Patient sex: M
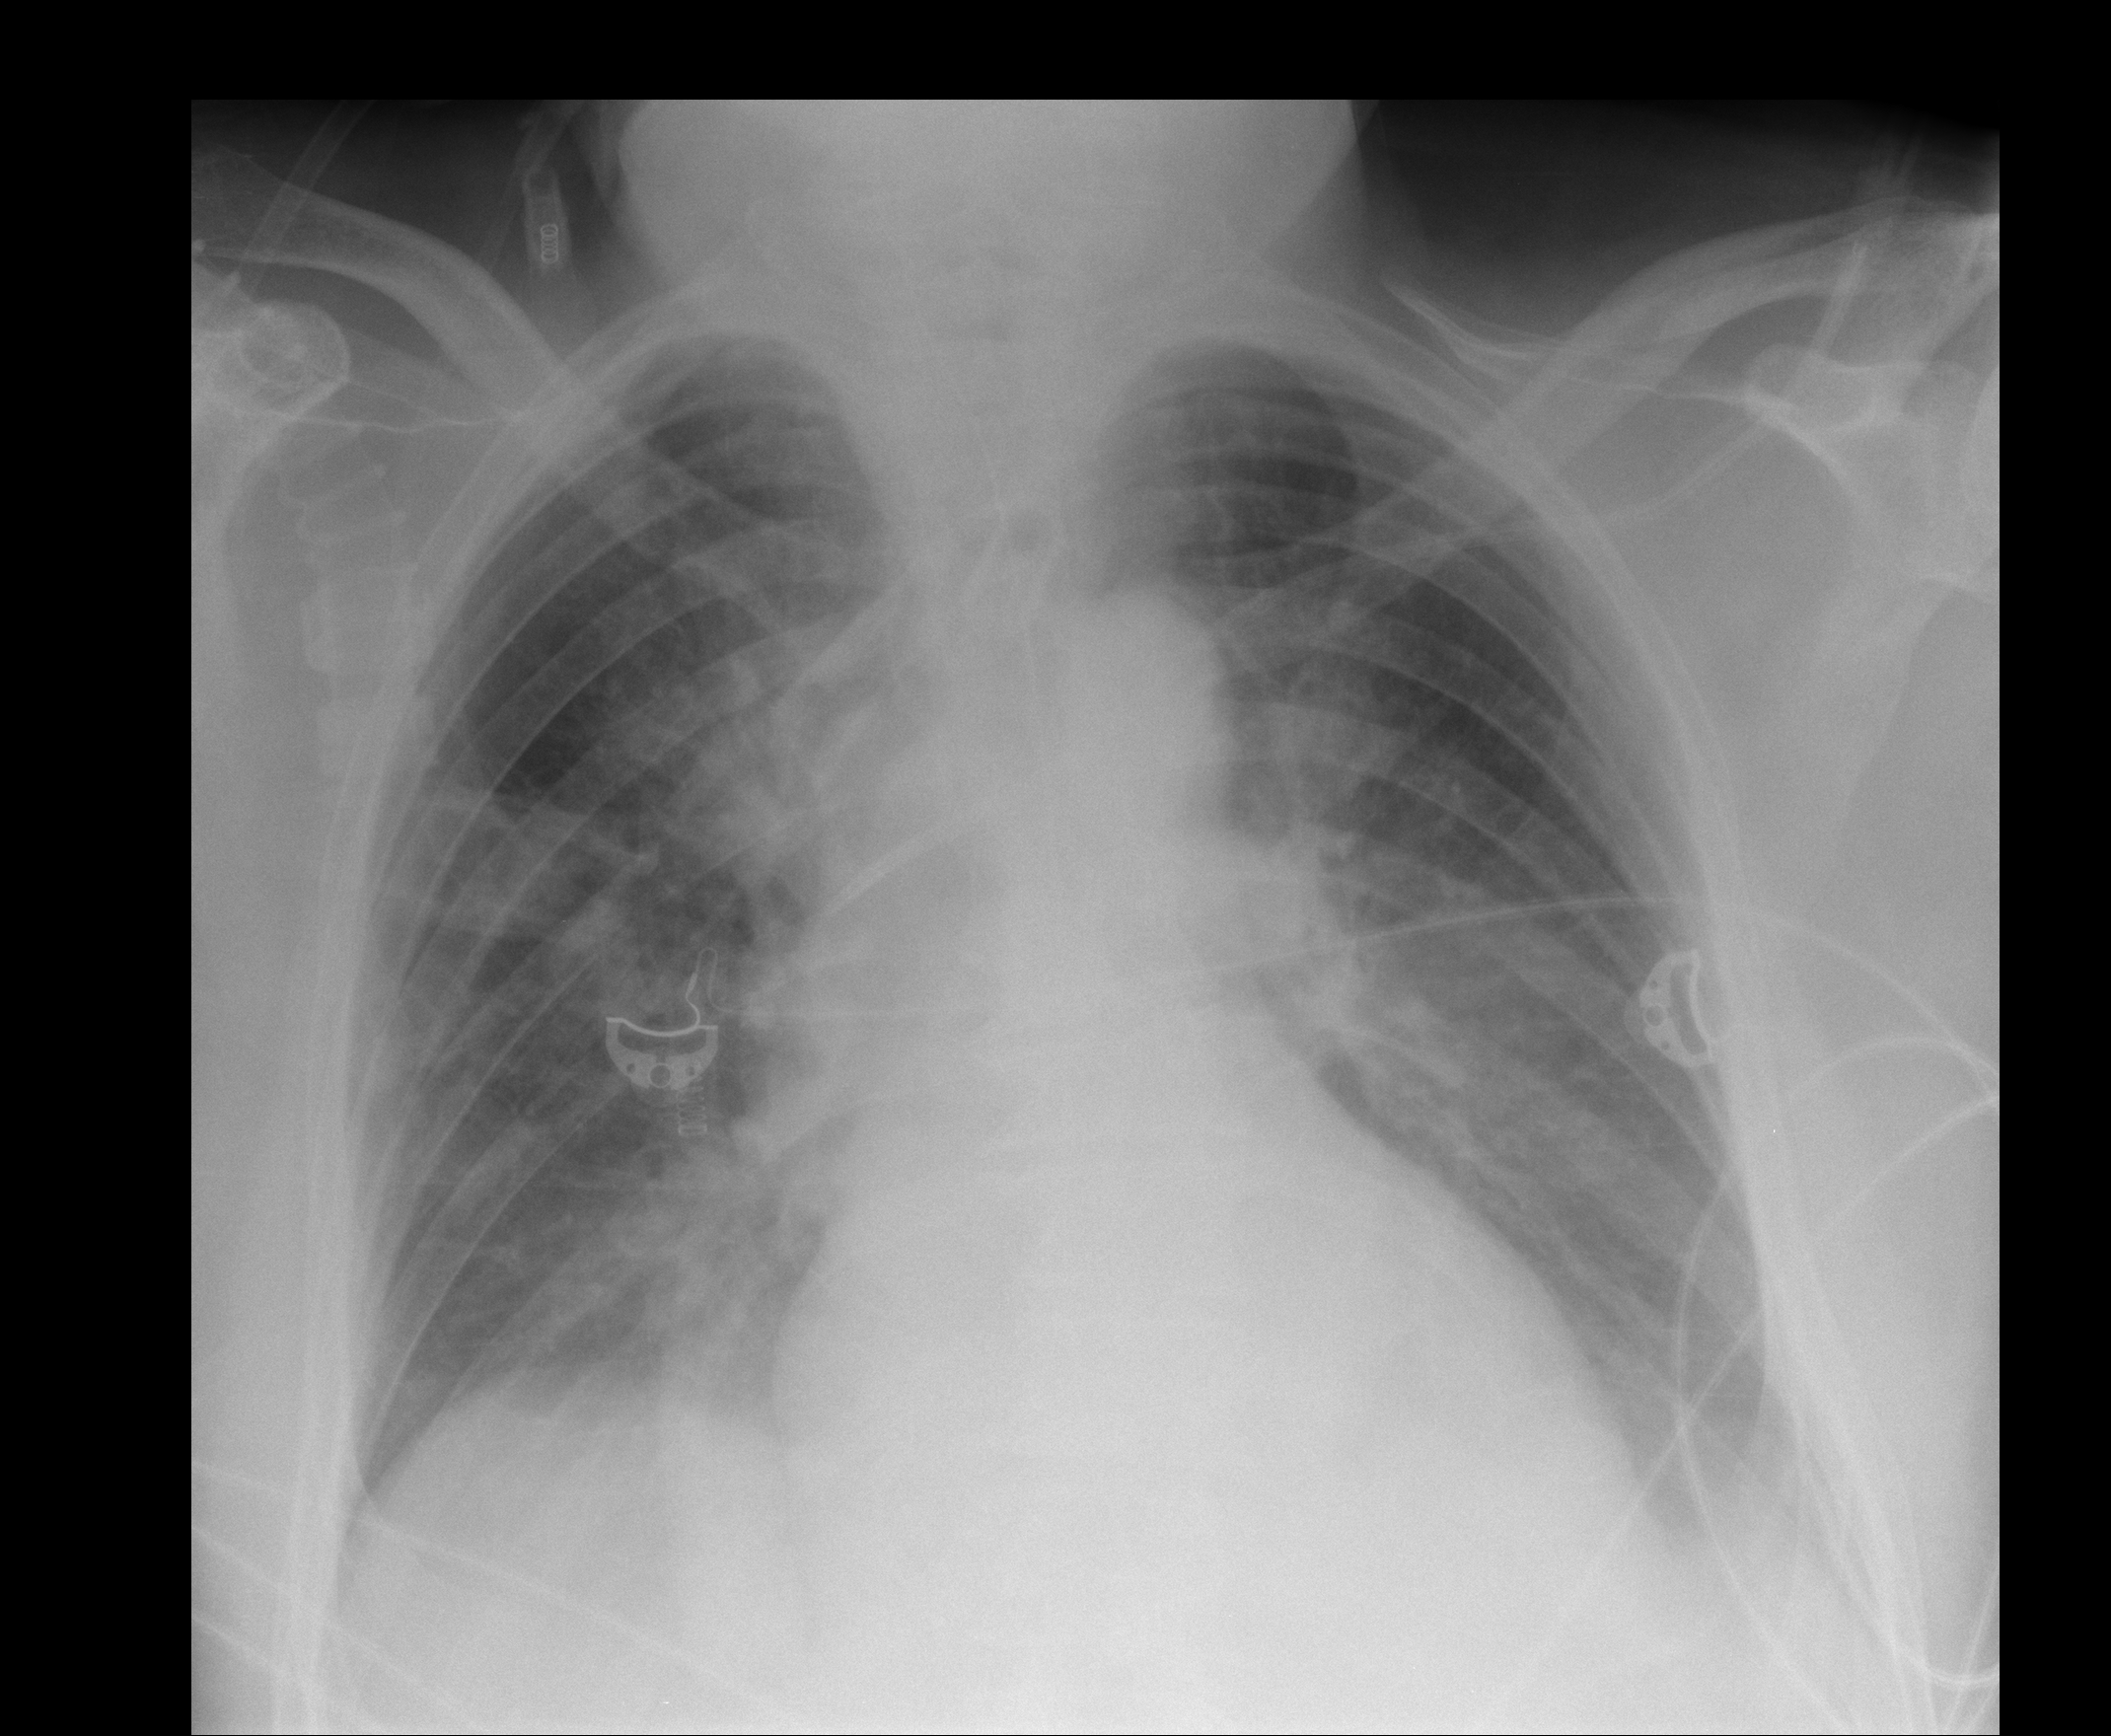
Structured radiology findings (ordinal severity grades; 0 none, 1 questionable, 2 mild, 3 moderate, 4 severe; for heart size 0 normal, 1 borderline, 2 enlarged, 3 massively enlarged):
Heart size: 2
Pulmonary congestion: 2
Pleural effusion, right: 0
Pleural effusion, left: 2
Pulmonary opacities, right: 2
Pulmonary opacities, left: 2
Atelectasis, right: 0
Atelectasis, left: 2